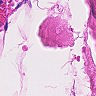
Metastatic tissue present: no